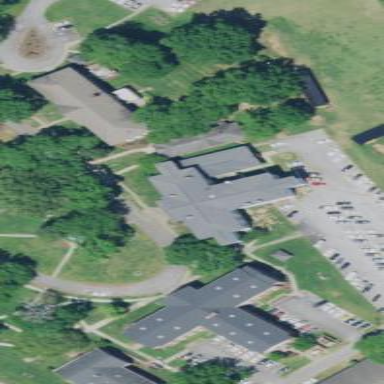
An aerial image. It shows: College building.